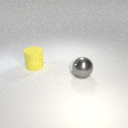
large gray metal sphere in front of large yellow rubber cylinder